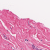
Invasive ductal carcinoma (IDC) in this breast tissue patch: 0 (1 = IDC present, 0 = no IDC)